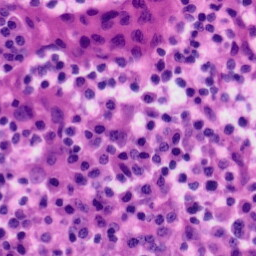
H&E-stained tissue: Tonsil